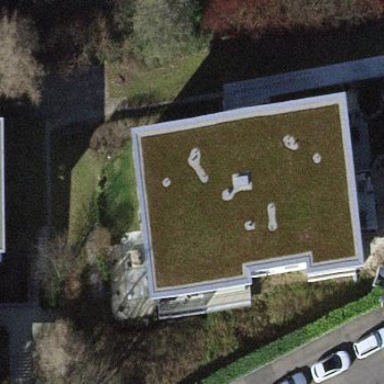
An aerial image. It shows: Flat roofed building.